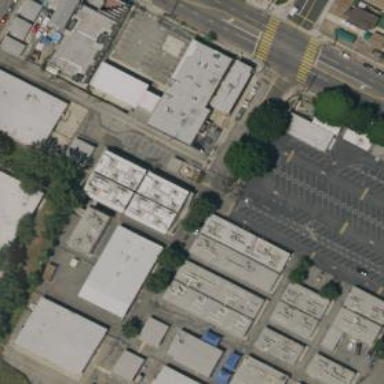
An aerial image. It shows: Alley classified as service road.